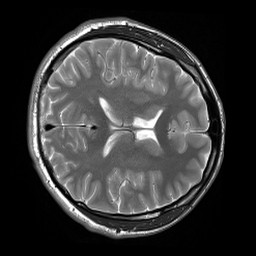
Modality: T2w
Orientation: axial
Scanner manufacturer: siemens
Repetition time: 3.9 s
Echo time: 0.076 s